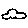
Label: car